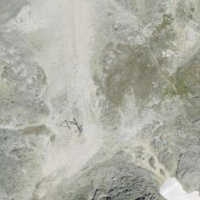
EUNIS habitat code: 48
Species observed at this site:
Ranunculus glacialis